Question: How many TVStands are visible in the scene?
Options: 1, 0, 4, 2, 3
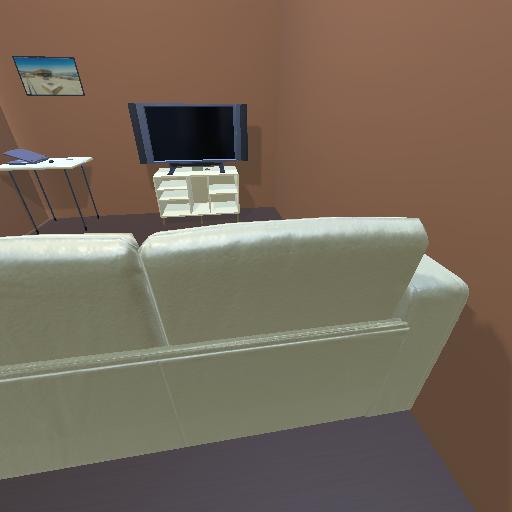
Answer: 1